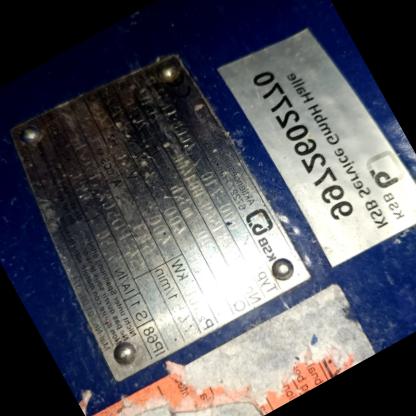
Klasa: tabliczka-znamionowa